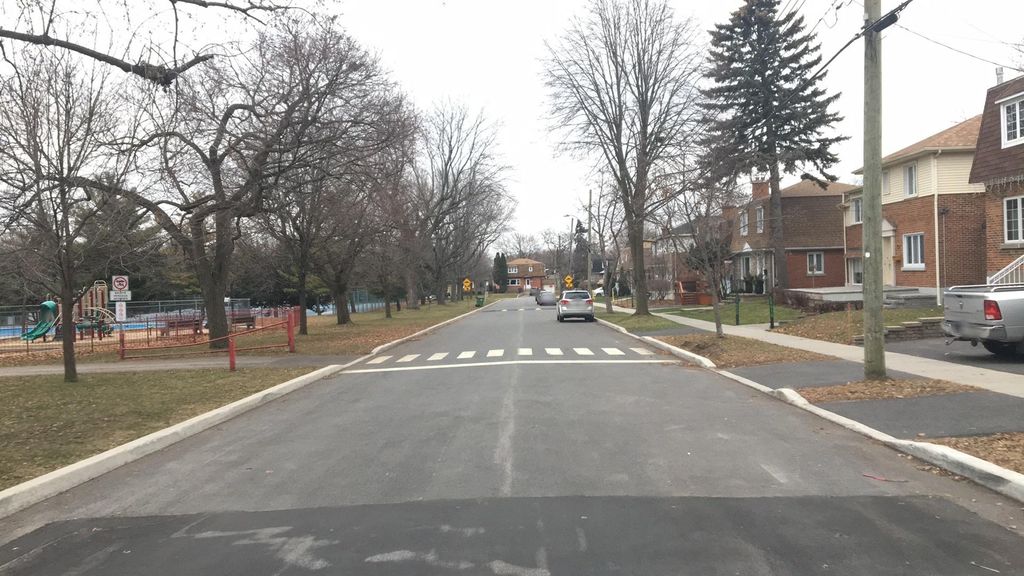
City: montreal